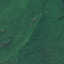
Land use / land cover class: Forest